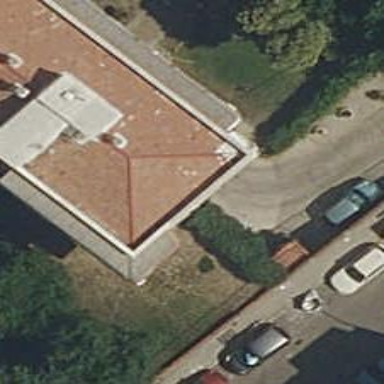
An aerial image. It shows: Parking area.